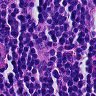
Metastatic tissue present: no